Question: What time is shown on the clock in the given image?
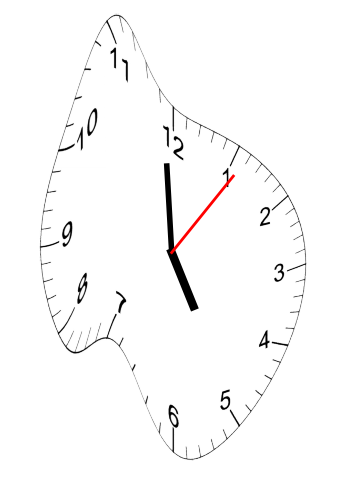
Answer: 04:59:06